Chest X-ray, AP view. Patient: 62 years old, sex M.
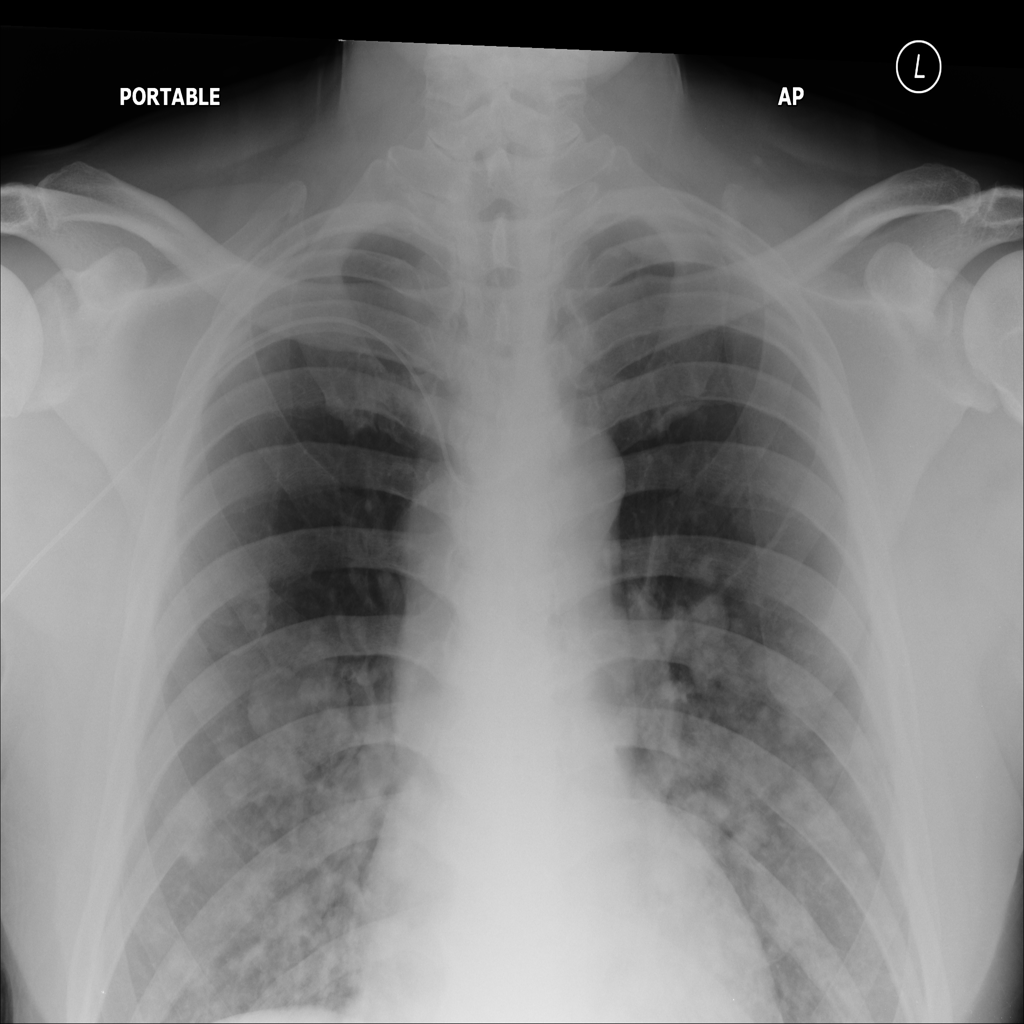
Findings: Nodule